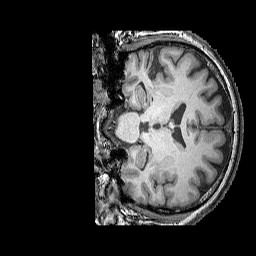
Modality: T1w
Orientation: coronal
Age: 53
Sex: male
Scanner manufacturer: siemens
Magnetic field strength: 3 T
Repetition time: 2.25 s
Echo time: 0.00415 s